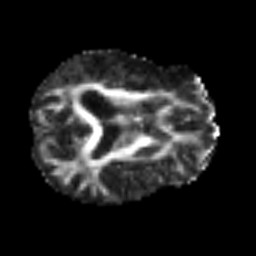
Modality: FA
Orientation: axial
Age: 67
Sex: male
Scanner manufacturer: siemens
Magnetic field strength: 3 T
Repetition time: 3.2 s
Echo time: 0.081 s